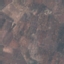
Land use / land cover: PermanentCrop